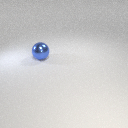
large blue metal sphere